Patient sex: F
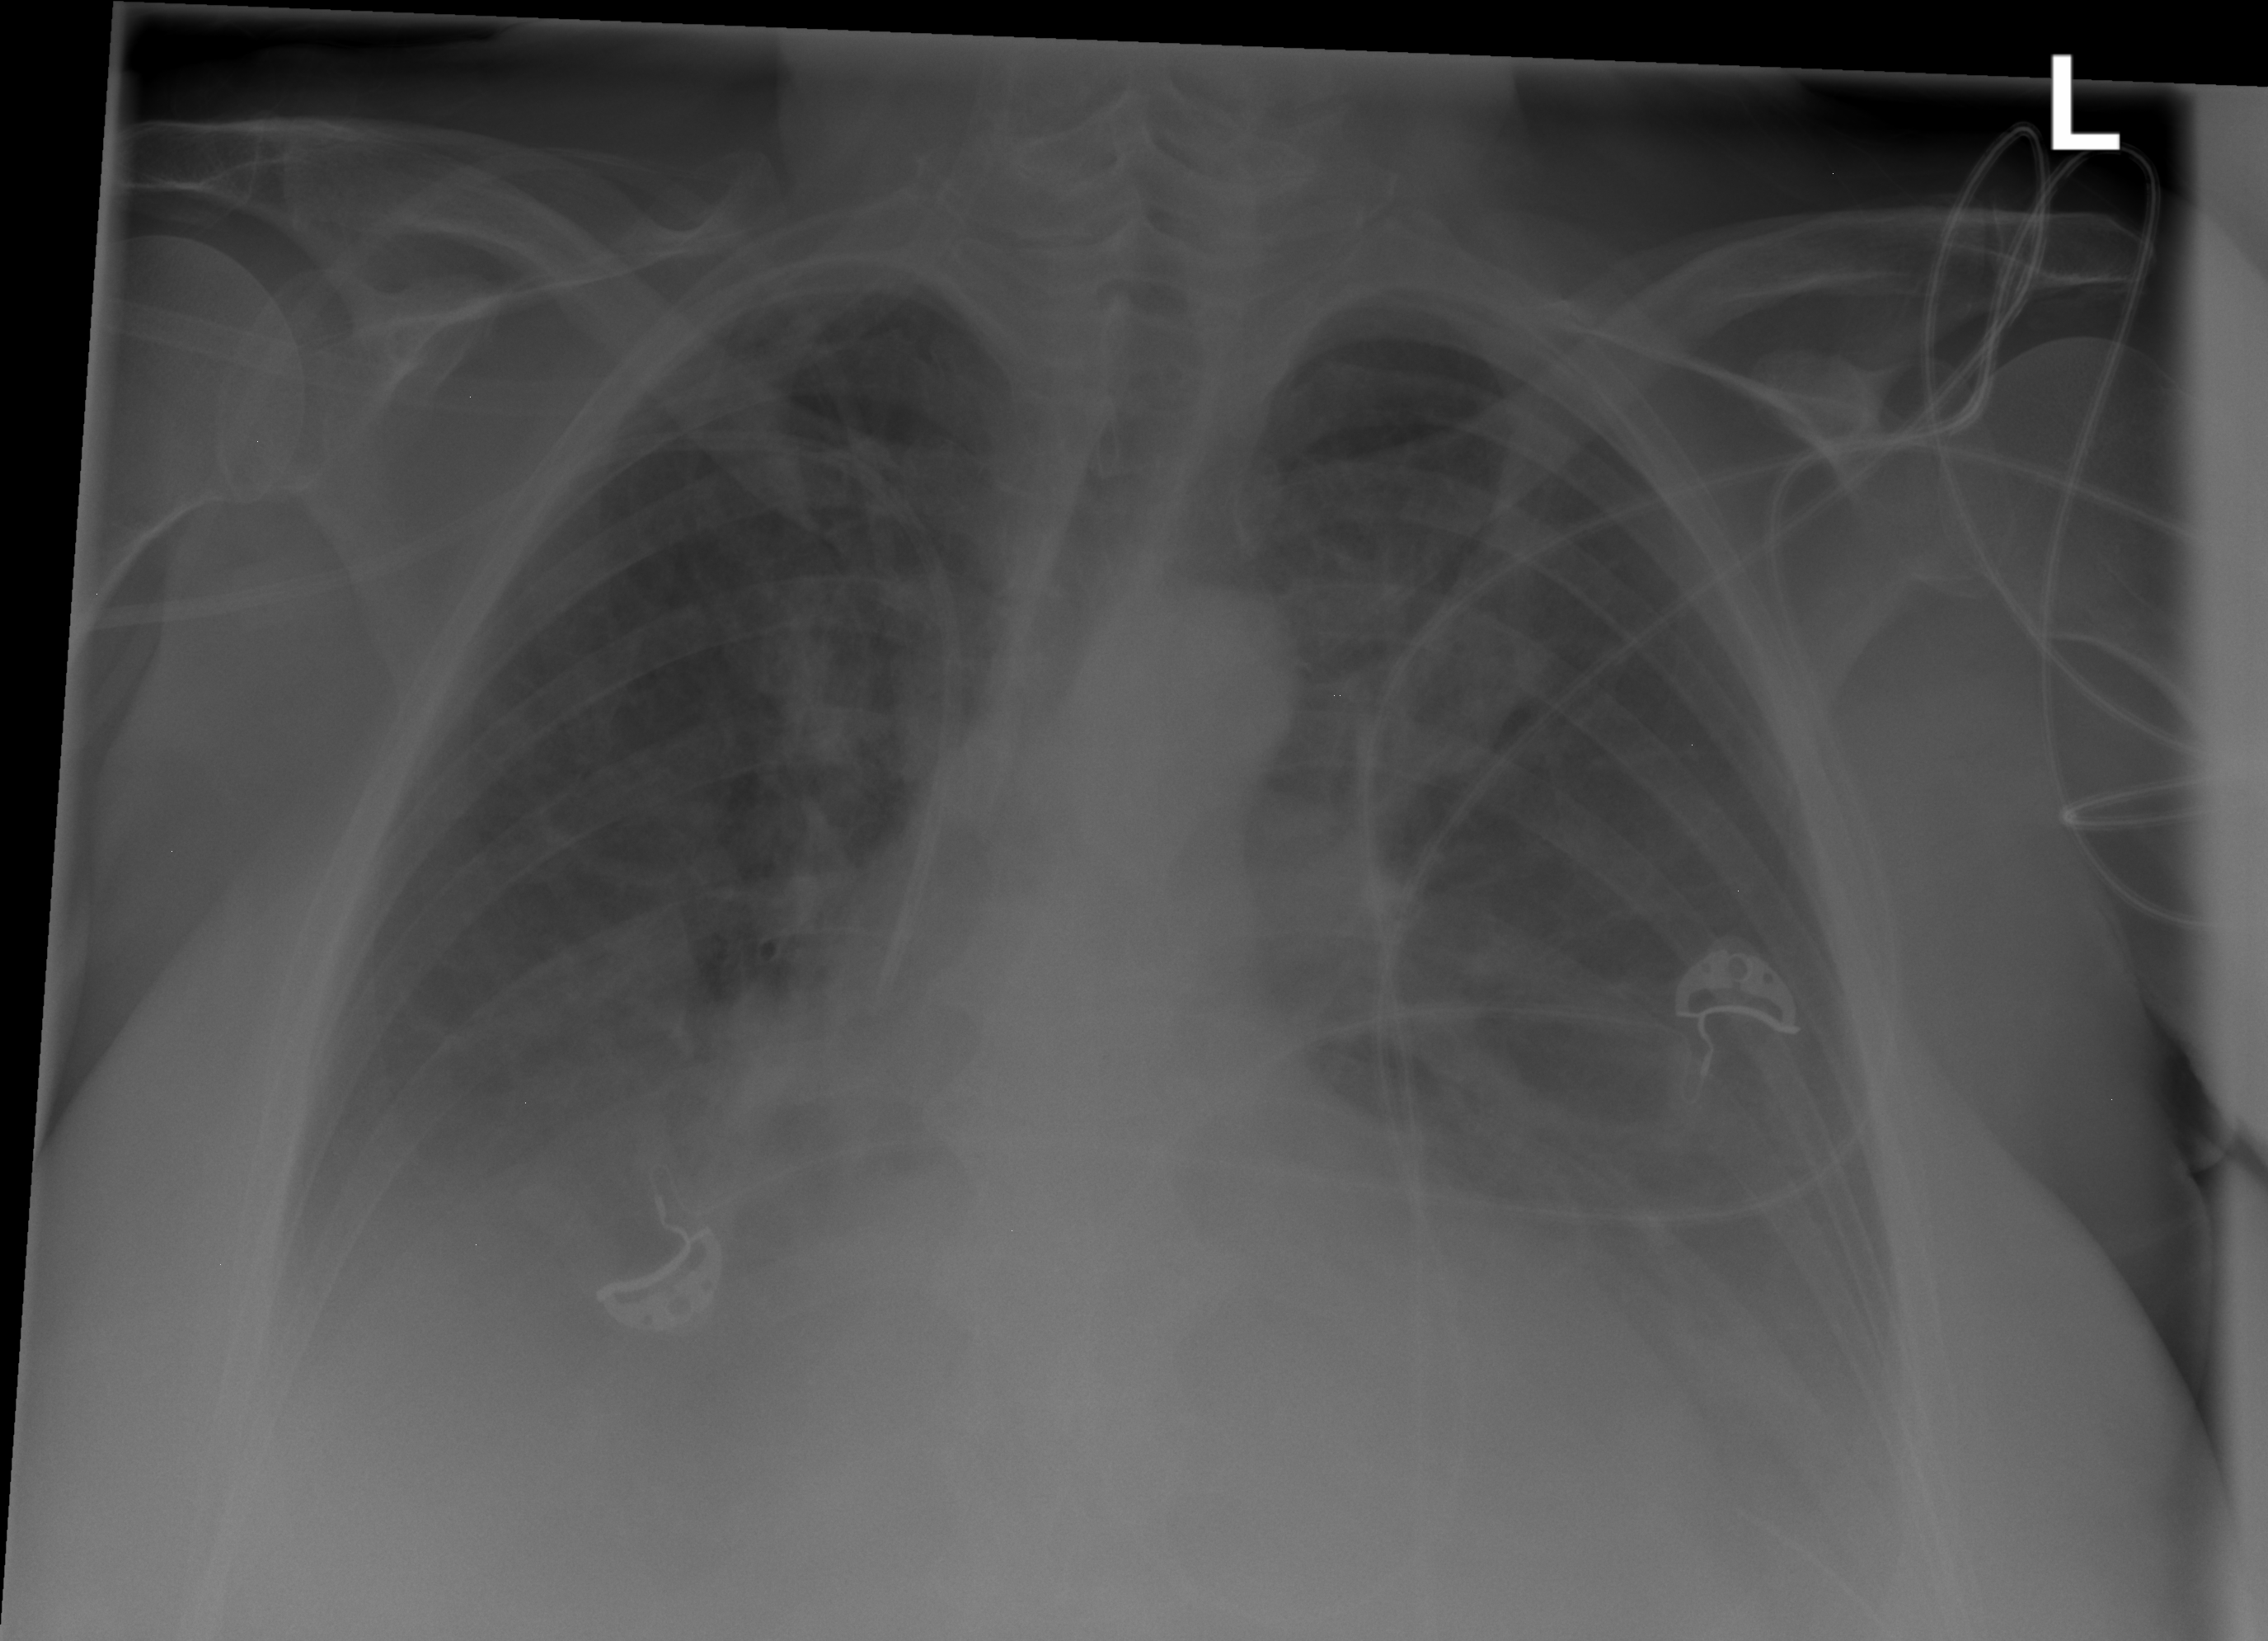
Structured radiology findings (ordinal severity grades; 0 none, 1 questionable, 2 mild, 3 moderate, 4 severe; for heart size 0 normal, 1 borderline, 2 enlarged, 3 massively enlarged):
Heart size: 2
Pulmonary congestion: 2
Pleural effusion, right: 3
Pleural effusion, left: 3
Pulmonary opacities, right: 0
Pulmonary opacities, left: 0
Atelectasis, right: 3
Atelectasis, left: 3